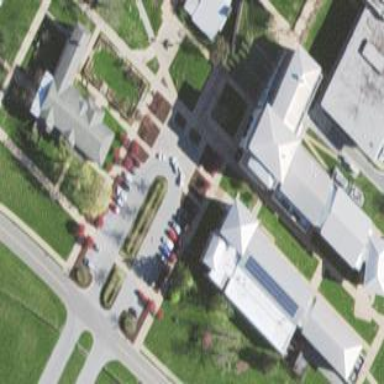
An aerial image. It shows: College building.